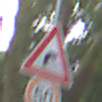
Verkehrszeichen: KurveRechts
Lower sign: Geschwindigkeit50
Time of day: MorningAfternoon
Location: Outdoor (Urban)
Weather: Overcast
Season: NotSpecified
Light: Natural